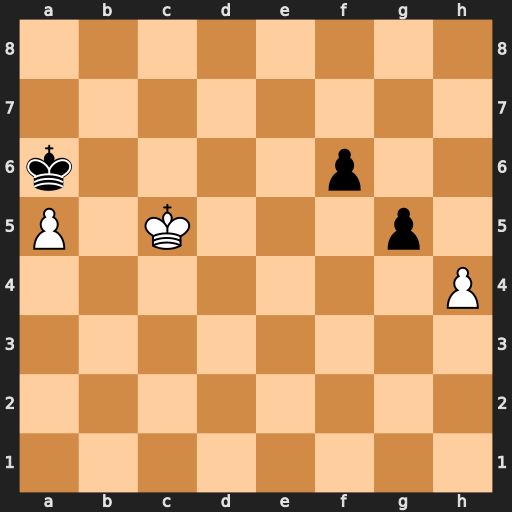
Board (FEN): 8/8/k4p2/P1K3p1/7P/8/8/8
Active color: w
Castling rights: -
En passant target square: -
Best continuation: h5 g4 Kd4 g3 Ke3 g2 Kf2